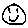
Label: smiley face